Question: Is it possible to use horizontal scrolling rather than text wrapping in a code section highlughted with pygments when working in Jekyll.
Source of document:
'''
{% highlight bash %}
Full thread dump OpenJDK Client VM (19.0-b09 mixed mode, sharing):
"Attach Listener" daemon prio=10 tid=0x0a482400 nid=0x5105 waiting on condition [0x00000000]
java.lang.Thread.State: RUNNABLE
....
{% endhighlight %}
'''
Generated page (Notice the hex address being wrapped rather than scrolled):

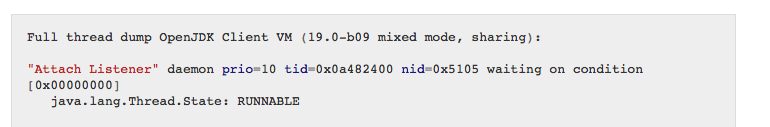
Answer: Find your highlight.css at:
/PROJECT_ROOT/assets/themes/THEME_NAME/css/highlight.css
and add this line at the end:
'''
pre { white-space: pre; overflow: auto; }
'''
Thanks @manatwork for the solution.